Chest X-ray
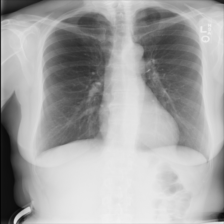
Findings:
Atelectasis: negative
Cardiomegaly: negative
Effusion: negative
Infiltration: negative
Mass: negative
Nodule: negative
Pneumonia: negative
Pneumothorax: negative
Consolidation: negative
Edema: negative
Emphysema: negative
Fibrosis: negative
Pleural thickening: negative
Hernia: negative